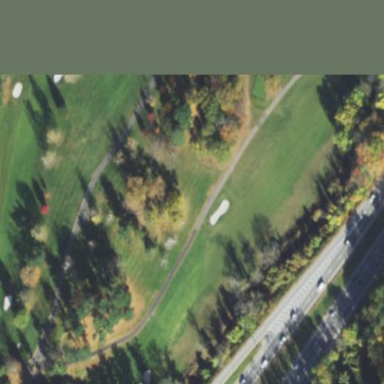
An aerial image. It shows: Golf fairway surrounded by grass.